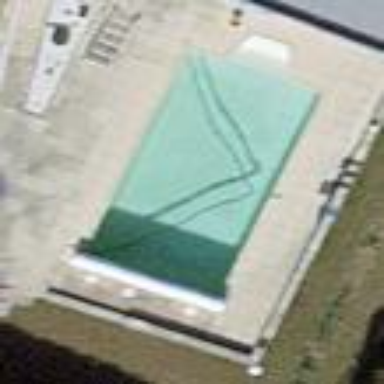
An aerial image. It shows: Swimming pool located in leisure land.